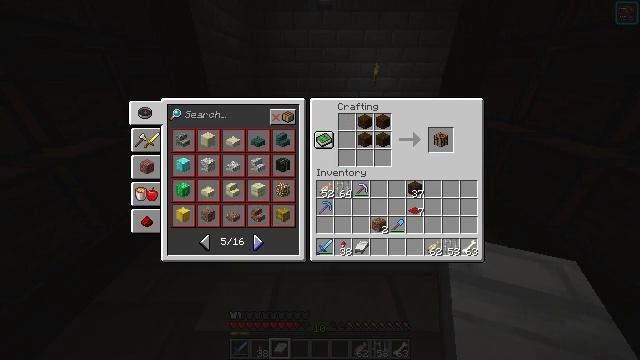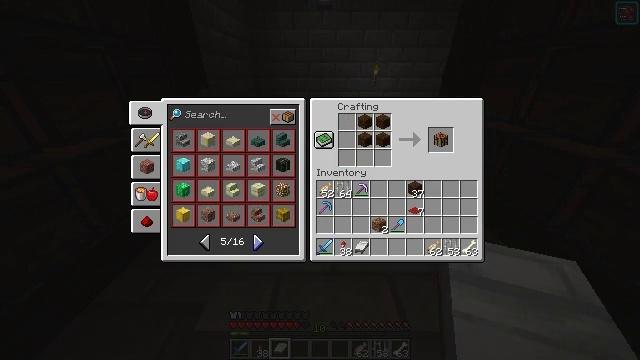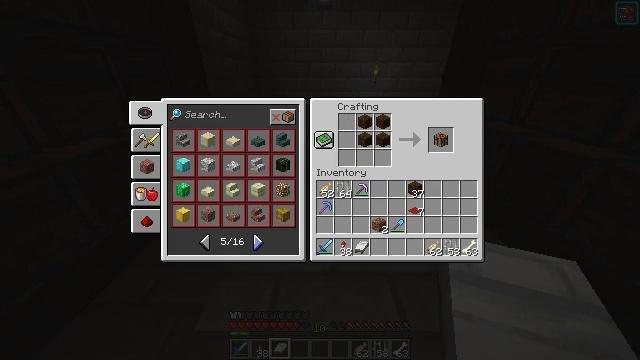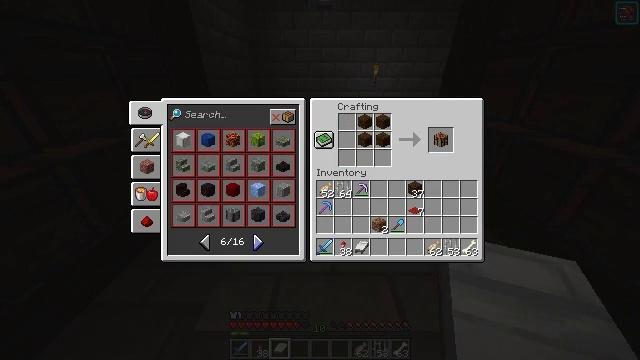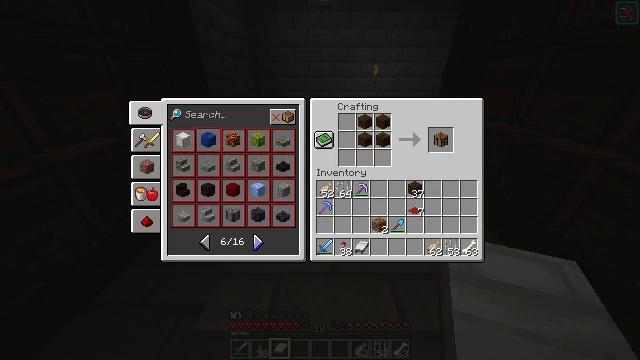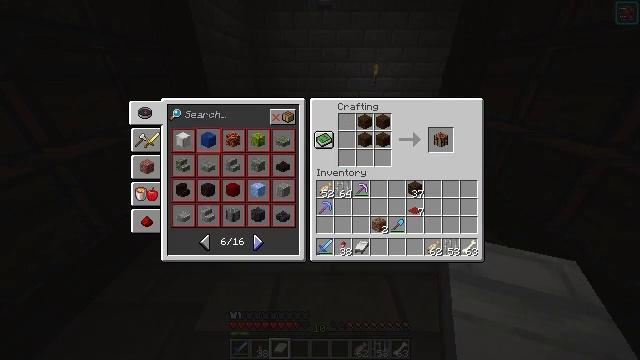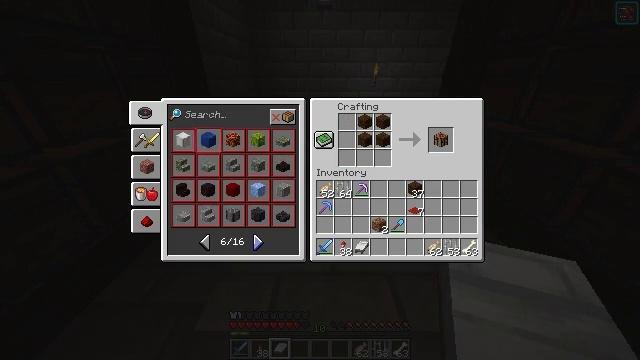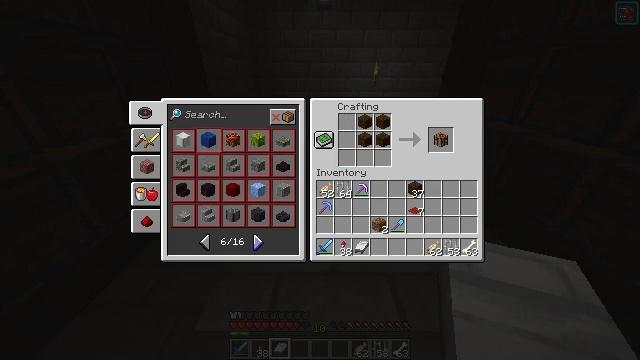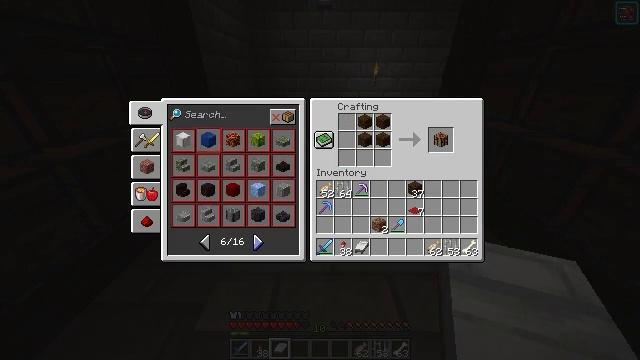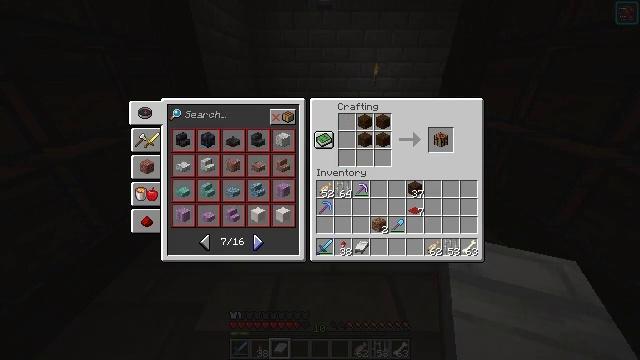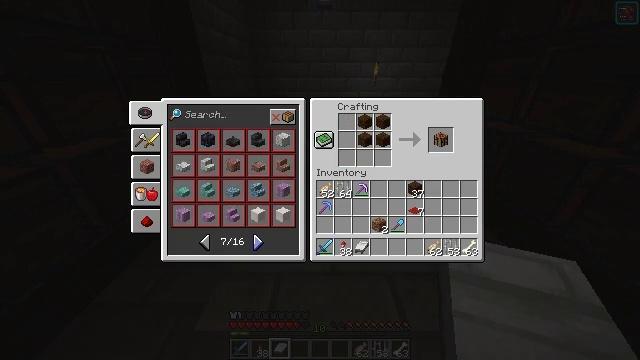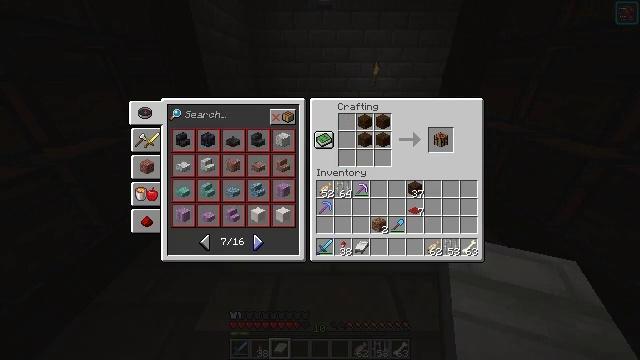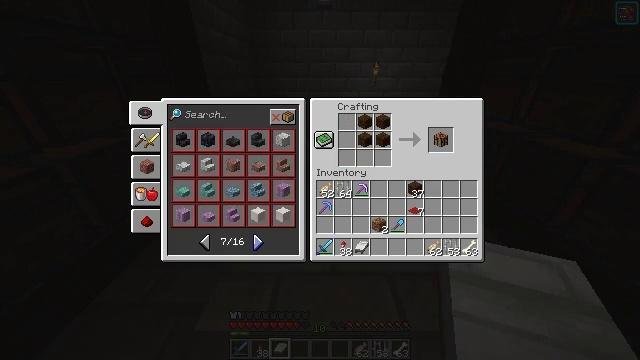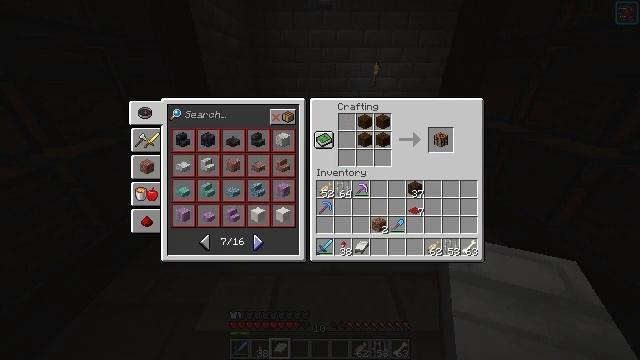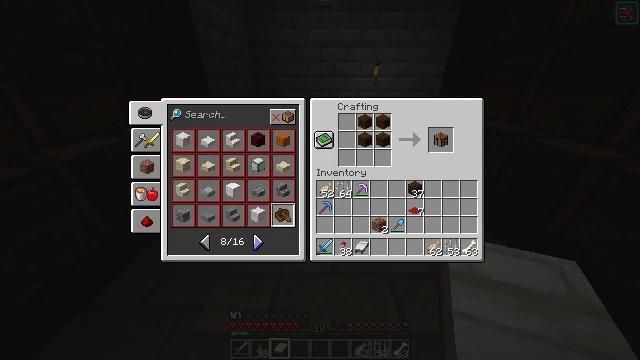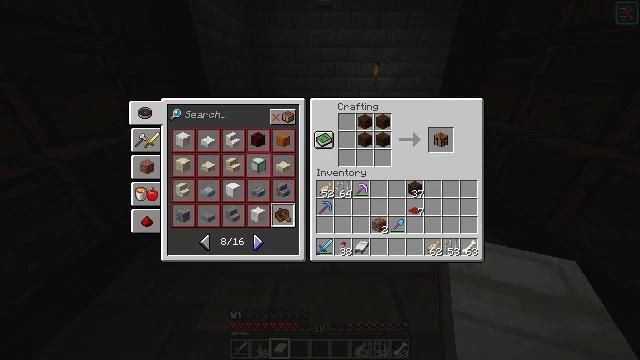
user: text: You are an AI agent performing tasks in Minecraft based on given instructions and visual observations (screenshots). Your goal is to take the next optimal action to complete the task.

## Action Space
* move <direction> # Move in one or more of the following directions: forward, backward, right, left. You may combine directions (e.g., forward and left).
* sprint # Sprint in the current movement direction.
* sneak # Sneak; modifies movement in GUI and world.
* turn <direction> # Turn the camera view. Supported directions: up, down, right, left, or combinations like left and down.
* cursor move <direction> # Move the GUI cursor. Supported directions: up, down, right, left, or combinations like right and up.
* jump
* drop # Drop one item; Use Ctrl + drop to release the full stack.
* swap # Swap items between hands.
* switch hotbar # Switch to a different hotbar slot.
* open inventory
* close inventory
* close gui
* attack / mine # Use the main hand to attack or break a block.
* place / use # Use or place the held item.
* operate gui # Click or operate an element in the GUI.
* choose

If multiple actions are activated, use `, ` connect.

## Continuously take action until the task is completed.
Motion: motion action
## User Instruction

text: Use dark oak planks to craft a dark oak trapdoor.
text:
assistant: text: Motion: no_op
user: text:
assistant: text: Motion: no_op
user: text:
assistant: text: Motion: operate gui
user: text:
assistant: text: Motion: operate gui
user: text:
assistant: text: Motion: no_op
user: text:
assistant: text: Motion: no_op
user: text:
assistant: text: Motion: no_op
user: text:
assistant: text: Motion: no_op
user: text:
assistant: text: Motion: operate gui
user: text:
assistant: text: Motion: operate gui
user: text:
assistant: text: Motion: no_op
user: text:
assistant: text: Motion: no_op
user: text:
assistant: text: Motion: no_op
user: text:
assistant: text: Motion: operate gui
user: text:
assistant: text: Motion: operate gui
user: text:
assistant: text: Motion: no_op
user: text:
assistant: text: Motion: no_op
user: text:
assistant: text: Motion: no_op
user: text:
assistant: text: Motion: no_op
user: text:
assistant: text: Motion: no_op
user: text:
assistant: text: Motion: operate gui
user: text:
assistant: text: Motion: no_op
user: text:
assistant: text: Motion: no_op
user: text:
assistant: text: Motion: no_op
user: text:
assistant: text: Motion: no_op
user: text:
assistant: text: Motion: no_op
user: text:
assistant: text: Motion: no_op
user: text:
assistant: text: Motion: no_op
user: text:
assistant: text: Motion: operate gui
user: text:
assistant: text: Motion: operate gui